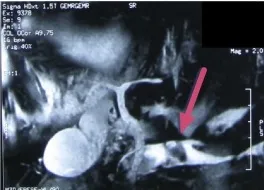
MSCT and c. MRCP is showing opacities in pancreatic duct and distal common bile duct.
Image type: radiology (mri)